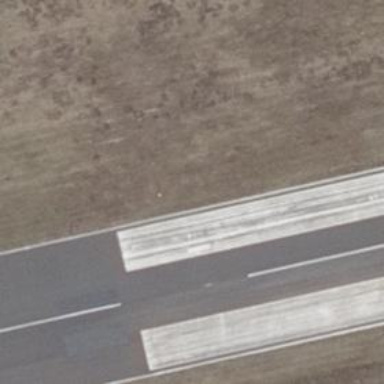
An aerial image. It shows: Aviation light marking the edge of runway.